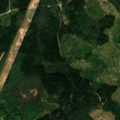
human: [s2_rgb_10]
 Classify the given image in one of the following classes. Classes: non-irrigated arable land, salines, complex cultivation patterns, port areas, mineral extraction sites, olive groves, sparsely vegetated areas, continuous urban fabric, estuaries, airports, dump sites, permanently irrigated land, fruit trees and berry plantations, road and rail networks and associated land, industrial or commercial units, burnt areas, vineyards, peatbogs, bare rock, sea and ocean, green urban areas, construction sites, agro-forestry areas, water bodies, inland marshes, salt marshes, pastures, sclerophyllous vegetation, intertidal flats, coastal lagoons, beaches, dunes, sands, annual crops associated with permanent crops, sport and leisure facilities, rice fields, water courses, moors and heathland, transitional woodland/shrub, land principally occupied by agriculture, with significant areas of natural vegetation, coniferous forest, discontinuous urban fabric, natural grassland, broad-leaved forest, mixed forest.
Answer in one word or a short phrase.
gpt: coniferous forest, mixed forest, transitional woodland/shrub